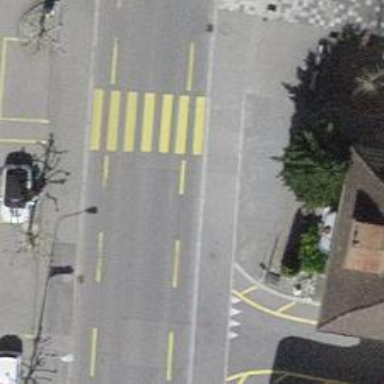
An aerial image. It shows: Marked zebra crossing on the road.